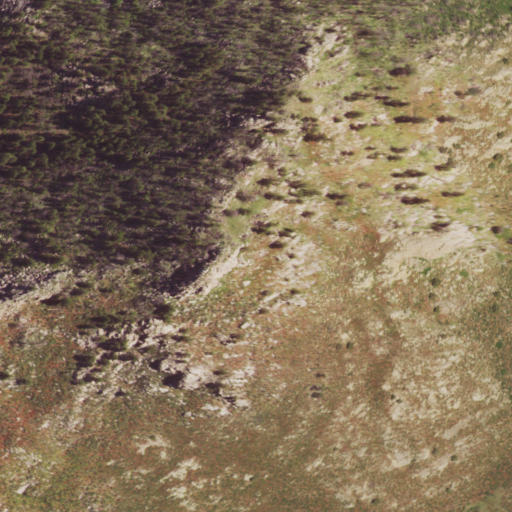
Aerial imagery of mountains in Wyoming named Twin Mountains containing shrub, evergreen forest, and grassland